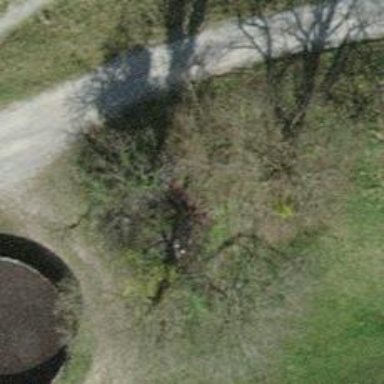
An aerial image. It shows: Beautiful tree in nature.